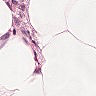
Metastatic tissue present: no